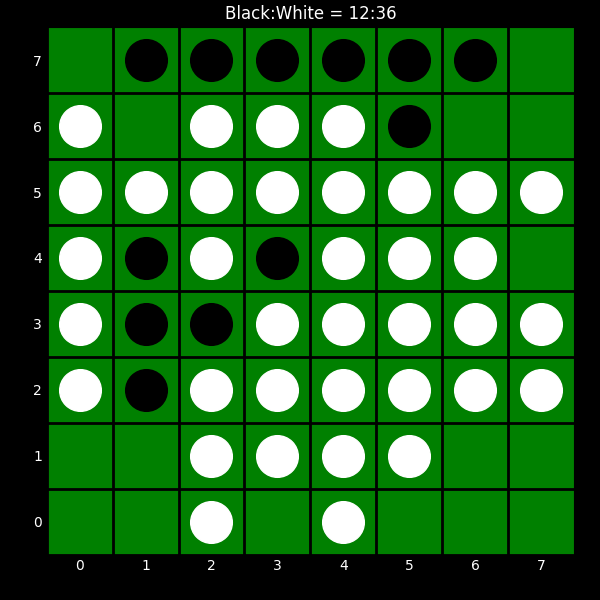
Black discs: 12
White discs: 36